Interaction volume radius: 5 \u00c5
Interaction volume height: 10 \u00c5
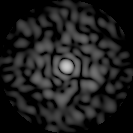
Disorder parameter: 0.882